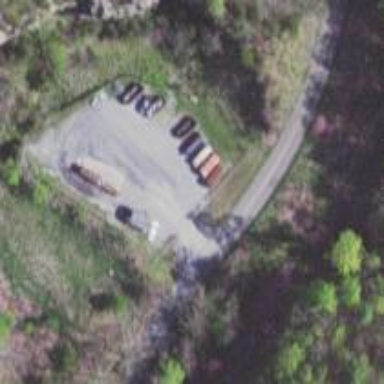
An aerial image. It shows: Waste transfer station enclosed by fence.